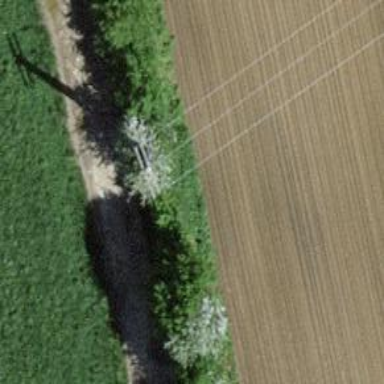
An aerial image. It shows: Single tag "natural: tree."